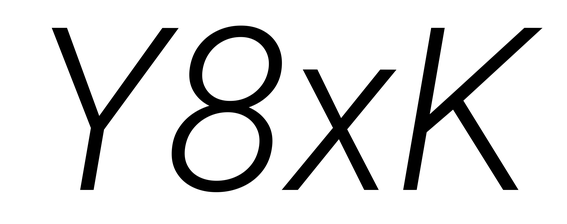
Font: Roboto-Italic_Light_Italic